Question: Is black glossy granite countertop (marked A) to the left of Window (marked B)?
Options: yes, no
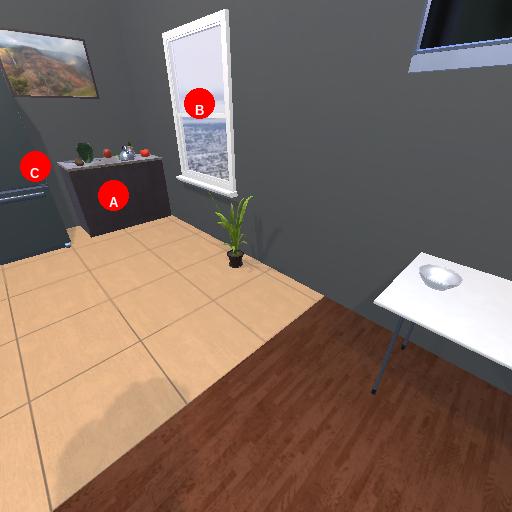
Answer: yes